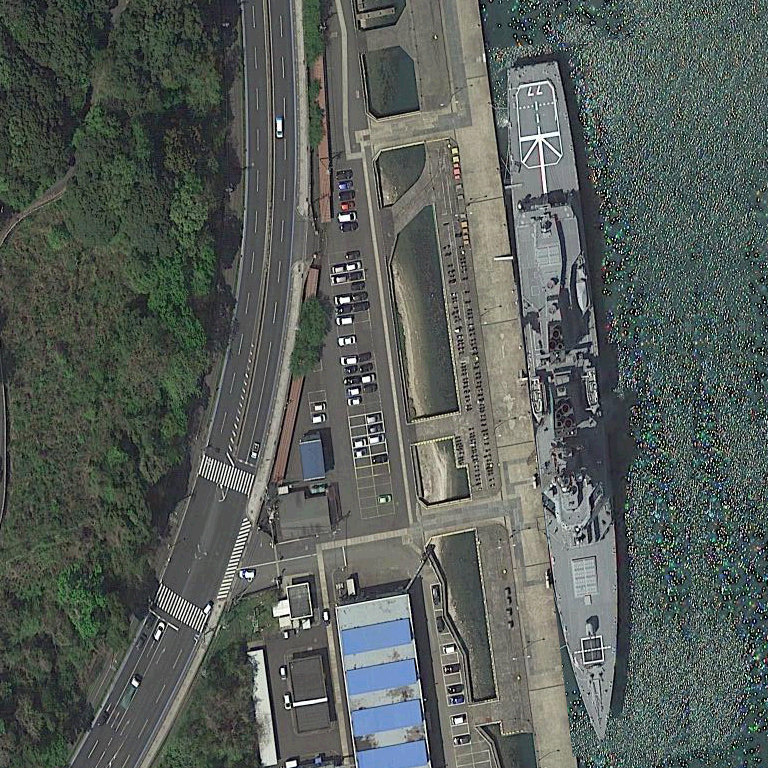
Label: Atago-class_destroyer